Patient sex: M
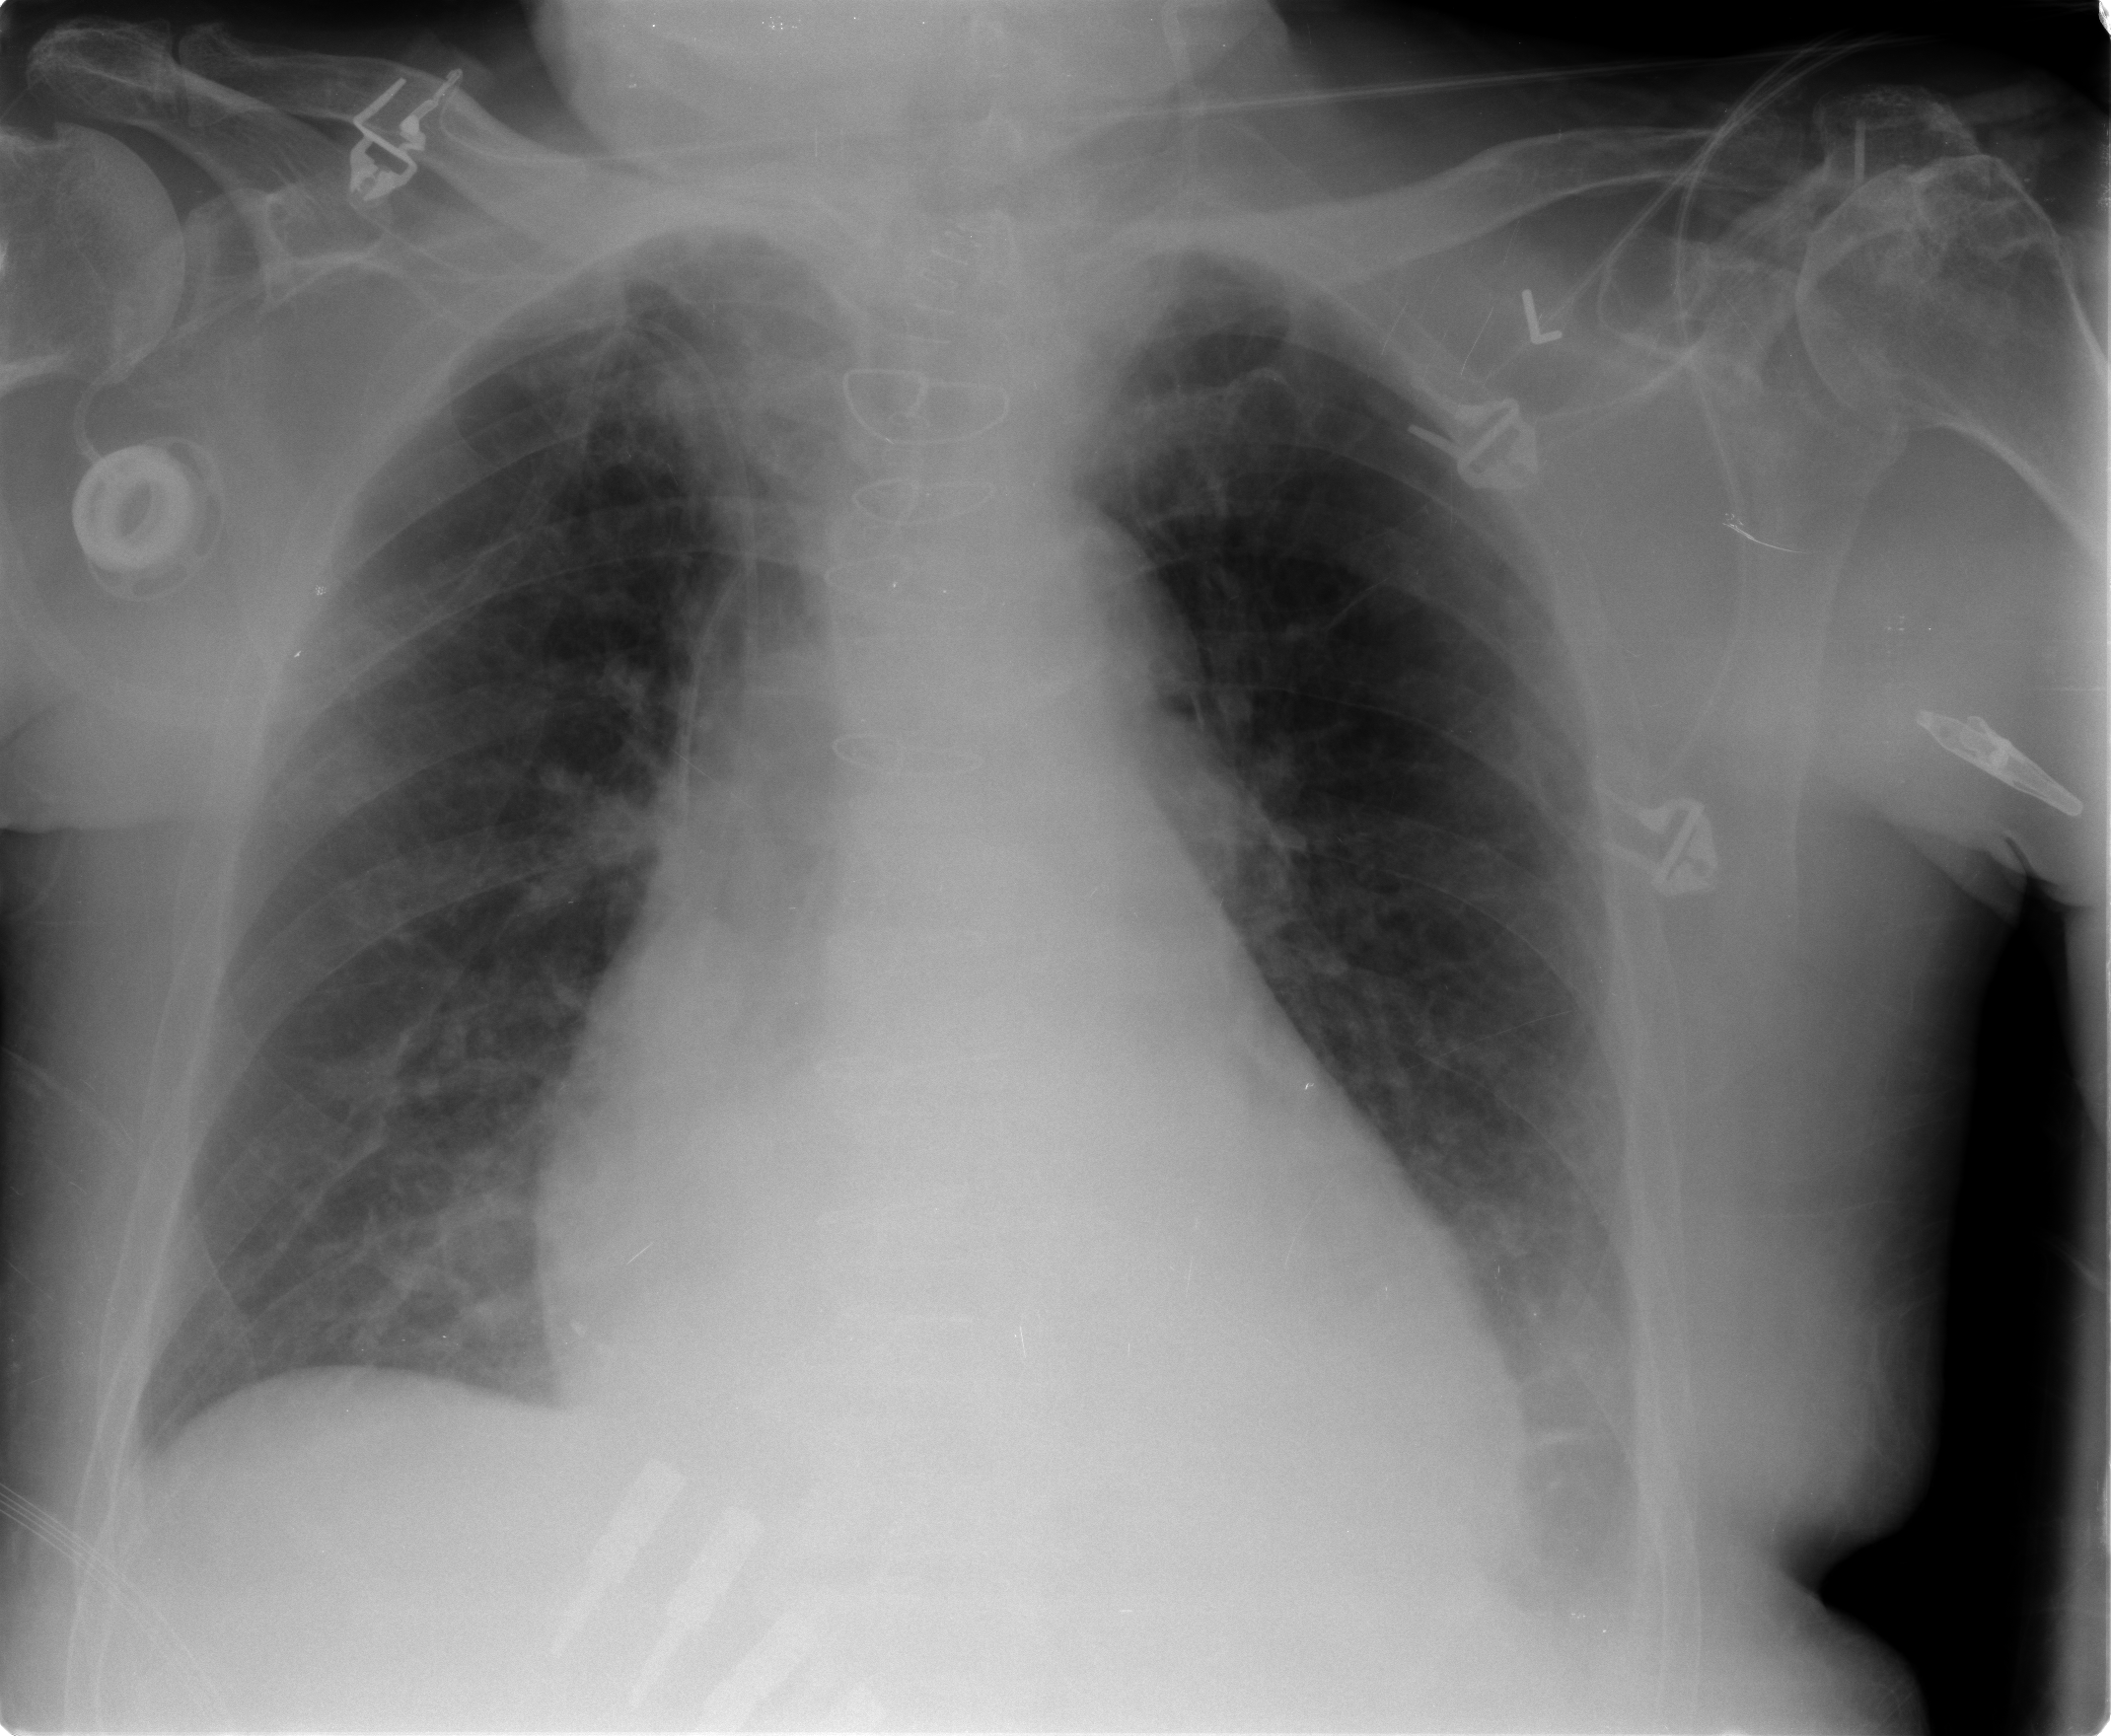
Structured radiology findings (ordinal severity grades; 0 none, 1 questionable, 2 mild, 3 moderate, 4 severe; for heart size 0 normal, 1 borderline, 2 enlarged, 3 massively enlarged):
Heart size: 2
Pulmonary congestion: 1
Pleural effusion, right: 0
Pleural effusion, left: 2
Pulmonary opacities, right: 0
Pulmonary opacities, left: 0
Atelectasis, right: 1
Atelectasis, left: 1